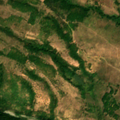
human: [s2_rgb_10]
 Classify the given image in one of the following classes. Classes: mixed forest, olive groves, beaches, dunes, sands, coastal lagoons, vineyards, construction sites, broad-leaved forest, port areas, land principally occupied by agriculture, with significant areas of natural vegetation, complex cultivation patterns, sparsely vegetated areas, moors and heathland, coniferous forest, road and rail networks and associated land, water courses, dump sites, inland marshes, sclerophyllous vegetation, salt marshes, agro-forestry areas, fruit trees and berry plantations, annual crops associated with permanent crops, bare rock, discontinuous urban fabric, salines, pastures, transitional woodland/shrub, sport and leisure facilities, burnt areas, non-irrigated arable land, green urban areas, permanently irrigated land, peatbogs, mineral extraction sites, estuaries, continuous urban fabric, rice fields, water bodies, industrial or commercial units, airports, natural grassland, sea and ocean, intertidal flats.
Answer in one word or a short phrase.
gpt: pastures, complex cultivation patterns, broad-leaved forest, natural grassland, transitional woodland/shrub